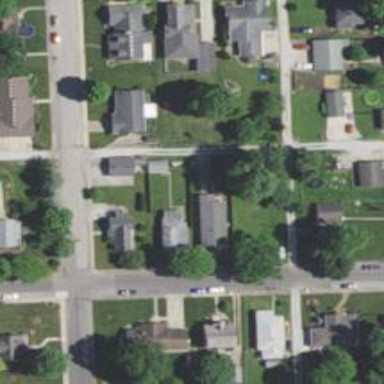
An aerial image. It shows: Alley classified as service road.